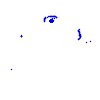
Particle: kaon